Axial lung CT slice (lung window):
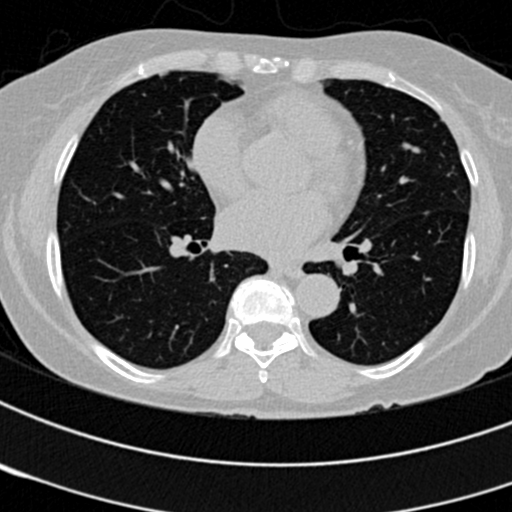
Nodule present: no